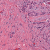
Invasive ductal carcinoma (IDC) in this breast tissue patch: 1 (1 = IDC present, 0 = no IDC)